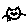
Label: cat